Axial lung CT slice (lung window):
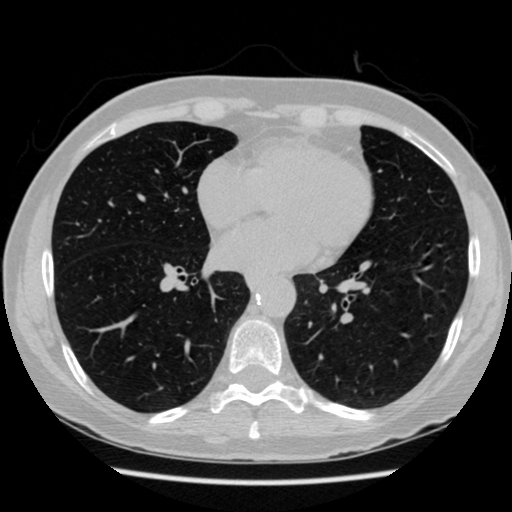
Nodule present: no